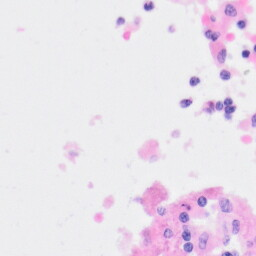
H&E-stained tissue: Kidney